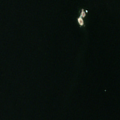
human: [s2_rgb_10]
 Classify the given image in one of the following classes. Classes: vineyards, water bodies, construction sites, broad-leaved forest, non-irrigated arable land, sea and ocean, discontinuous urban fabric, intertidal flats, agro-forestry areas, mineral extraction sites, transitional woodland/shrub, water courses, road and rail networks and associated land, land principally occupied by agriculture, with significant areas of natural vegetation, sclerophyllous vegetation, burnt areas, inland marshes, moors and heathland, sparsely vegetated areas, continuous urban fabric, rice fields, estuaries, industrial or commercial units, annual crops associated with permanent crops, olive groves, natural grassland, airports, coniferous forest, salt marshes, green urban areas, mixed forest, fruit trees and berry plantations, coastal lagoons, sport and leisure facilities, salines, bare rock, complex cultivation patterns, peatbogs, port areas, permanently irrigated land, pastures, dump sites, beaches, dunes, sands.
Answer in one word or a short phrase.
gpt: sea and ocean